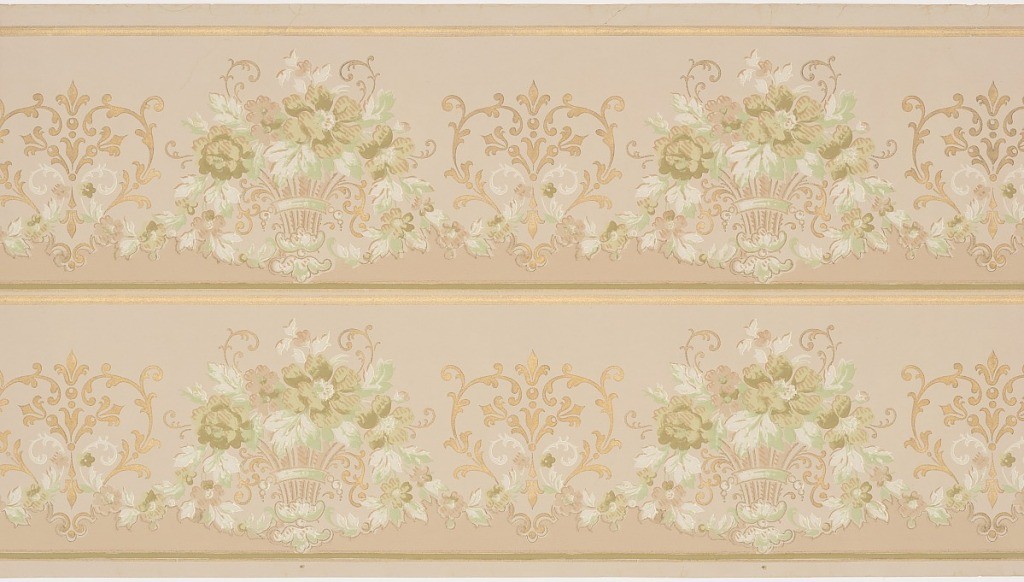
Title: Frieze
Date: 1905–1915
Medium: Machine-printed paper
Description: Two bands of a repeating design placed one above the other. Composed of a flower-filled vase connected by a flower chain to ornamented heart-like shape on a solid ground which becomes a darker tone along the base. Bordered on the top and bottom by horizontal stripes. Printed in gold, brown, green, beige, tan and cream.